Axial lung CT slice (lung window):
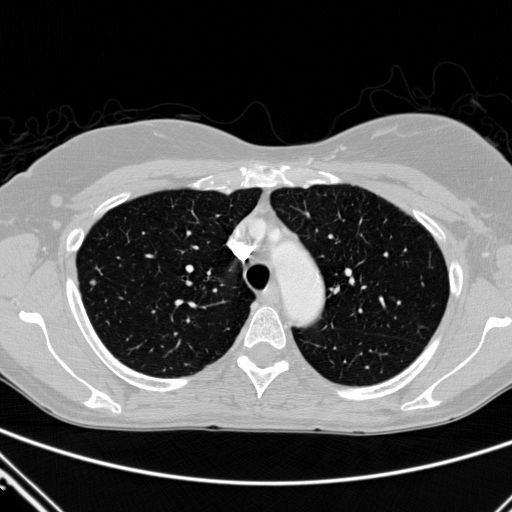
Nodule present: yes
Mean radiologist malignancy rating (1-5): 2